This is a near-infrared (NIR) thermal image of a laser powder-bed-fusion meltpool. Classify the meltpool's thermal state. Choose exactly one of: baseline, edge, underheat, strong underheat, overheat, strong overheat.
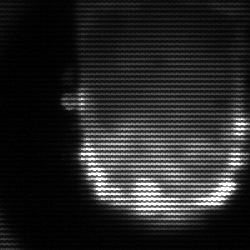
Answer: baseline